Interaction volume radius: 5 \u00c5
Interaction volume height: 10 \u00c5
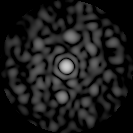
Disorder parameter: 0.7792